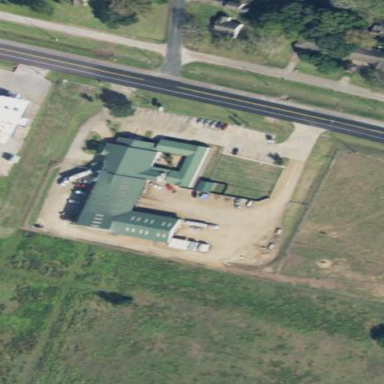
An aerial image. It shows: Building serving as veterinary clinic.